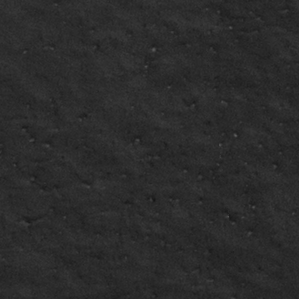
Label: frost